高一 · 立体几何学
, 在四棱雉 $P-A B C D$ 中, 底面 $A B C D$ 是平行四边形, $P D \perp$ 平面 $A B C D$, $E$ 是棱 $P C$ 上的一点, 满足 $P A / /$ 平面 $B D E$.

(I) 证明: $P E=E C$;

(II) 设 $P D=A D=B D=1, A B=\sqrt{2}$, 若 $F$ 为棱 $P B$ 上一点, 使得直线 $D F$ 与平面 $B D E$ 所成角的大小为 $30^{\circ}$, 求 $P F: F B$ 的值.
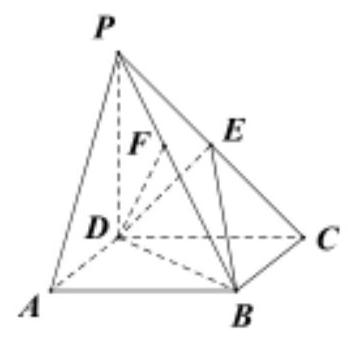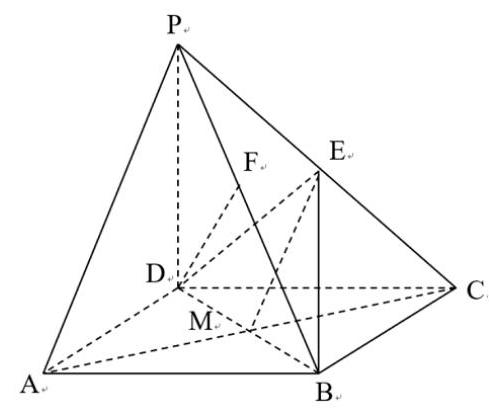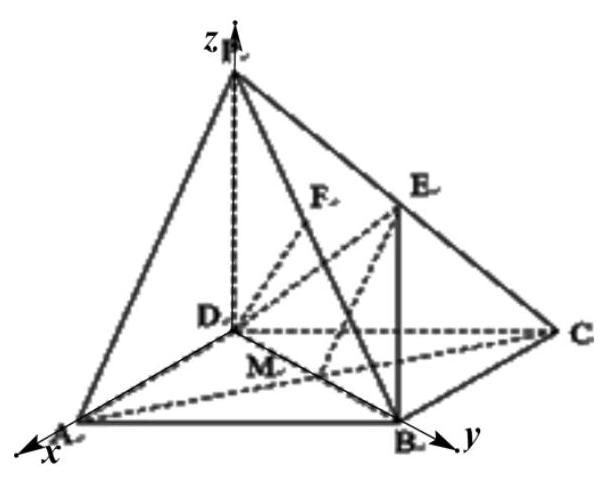
答案: ) 证明见解析（II） $P F: F B=1: 1$
解析: 【分析】

(I) 由 $P A / /$ 平面 $B D E$, 可得 $P A / / E M$, 又因为 $M$ 是 $A C$ 的中点, 即得证;

(II) 如图建立空间直角坐标系, 设 $\overrightarrow{P F}=\lambda \overrightarrow{P B}(0<\lambda<1)$, 计算平面 $B D E$ 的法向量,由直线 $D F$ 与平面 $B D E$ 所成角的大小为 $30^{\circ}$, 列出等式, 即得解.

【详解】

(I) 如图,

连接 $A C$ 交 $B D$ 于点 $M$, 连接 $E M$,

则 $E M$ 是平面 $P A C$ 与平面 $B D E$ 的交线,

因为 $P A / /$ 平面 $B D E$,

故 $P A / / E M$,

又因为 $M$ 是 $A C$ 的中点,

所以 $E$ 是 $P C$ 的中点,

故 $P E=E C$.

(II) 由条件可知, $A D^{2}+B D^{2}=A B^{2}$, 所以 $A D \perp B D$, 故以 $D$ 为坐标原点, $D A$ 为 $x$ 轴, $D B$ 为 $y$ 轴, $D P$ 为 $z$ 轴建立空间直角坐标系,

则 $D(0,0,0), A(1,0,0), B(0,1,0), P(0,0,1), C(-1,1,0), E\left(-\frac{1}{2}, \frac{1}{2}, \frac{1}{2}\right)$,

$\overrightarrow{D E}=\left(-\frac{1}{2}, \frac{1}{2}, \frac{1}{2}\right), \overrightarrow{D B}=(0,1,0)$

设 $\overrightarrow{P F}=\lambda \overrightarrow{P B}(0<\lambda<1)$,

则 $F(0, \lambda, 1-\lambda), \overrightarrow{D F}=(0, \lambda, 1-\lambda)$

设平面 $B D E$ 的法向量为 $\vec{n}=(x, y, z)$,

则 $\left\{\begin{array}{l}\vec{n} \cdot \overrightarrow{D E}=0 \\ \vec{n} \cdot \overrightarrow{D B}=0\end{array}\right.$, 即 $\left\{\begin{array}{l}-x+y+z=0 \\ y=0\end{array}\right.$, 故取 $\vec{n}=(1,0,1)$

因为直线 $D F$ 与平面 $B D E$ 所成角的大小为 $30^{\circ}$

所以 $\frac{|\overrightarrow{D F} \cdot \vec{n}|}{|\overrightarrow{D F}||\vec{n}|}=\sin 30^{\circ}=\frac{1}{2}$,

即 $\frac{|1-\lambda|}{\sqrt{2} \cdot \sqrt{\lambda^{2}+(1-\lambda)^{2}}}=\frac{1}{2}$ ，

解得 $\lambda=\frac{1}{2}$, 故此时 $P F: F B=1: 1$.

【点睛】

本题考查了立体几何和空间向量综合, 考查了学生逻辑推理, 空间想象, 数学运算的能力，属于中档题.